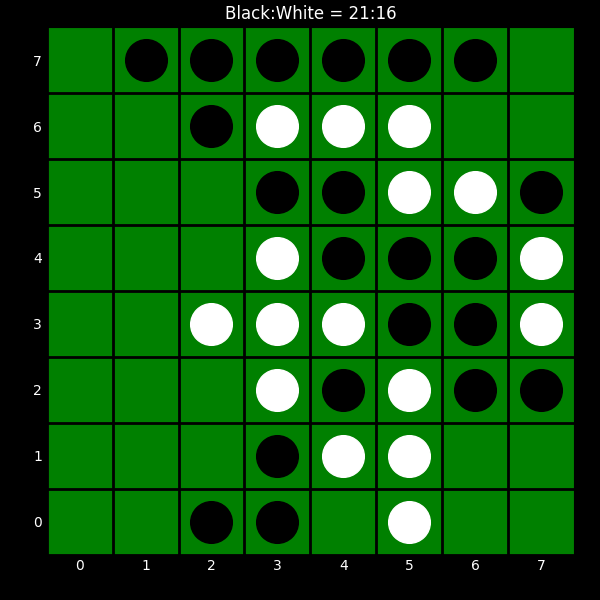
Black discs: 21
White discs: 16